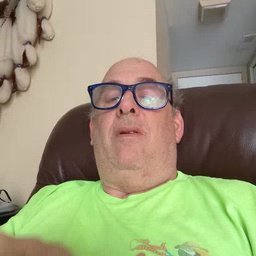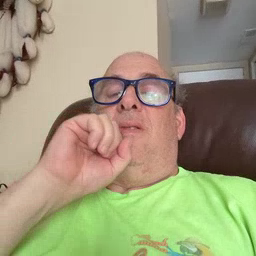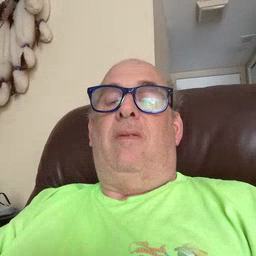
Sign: snack